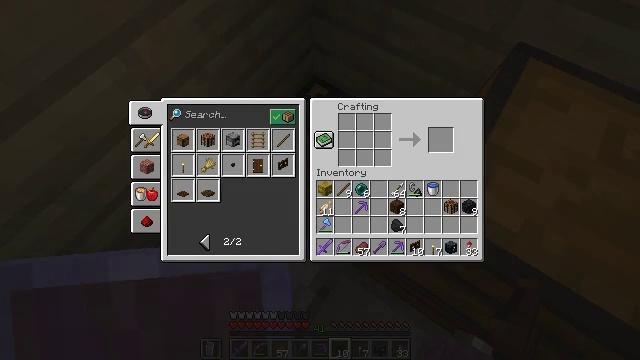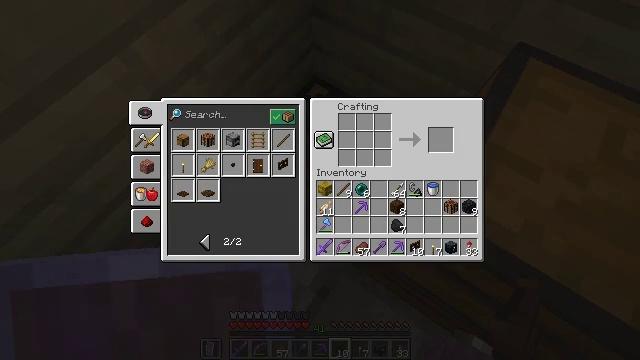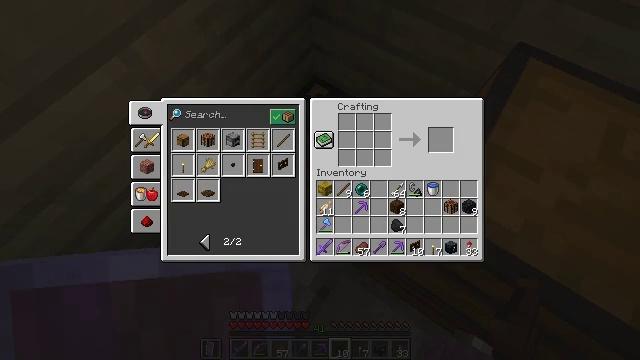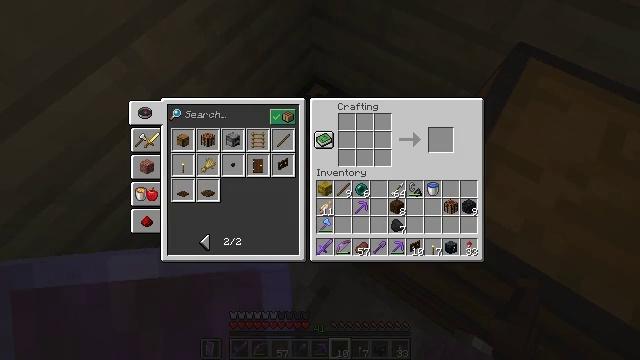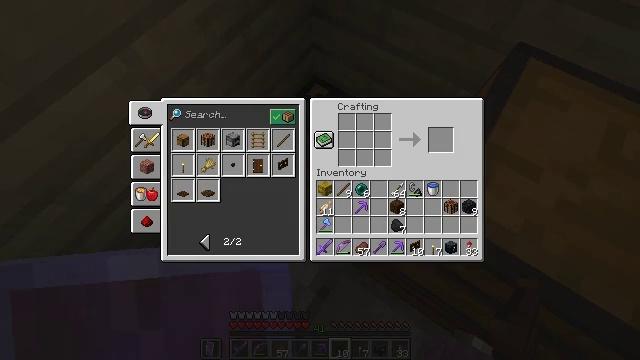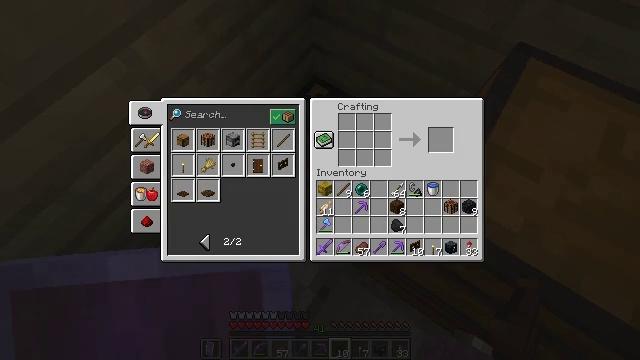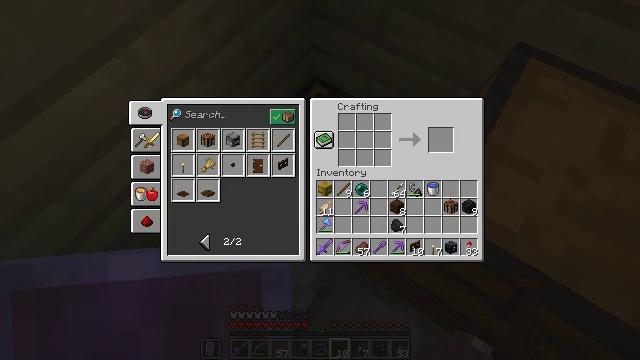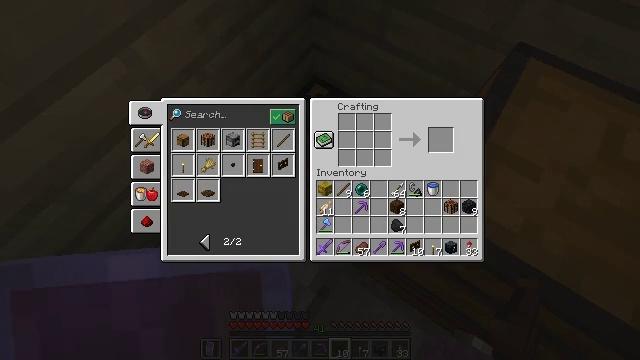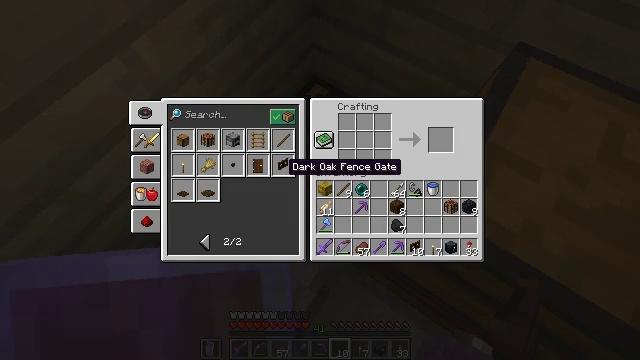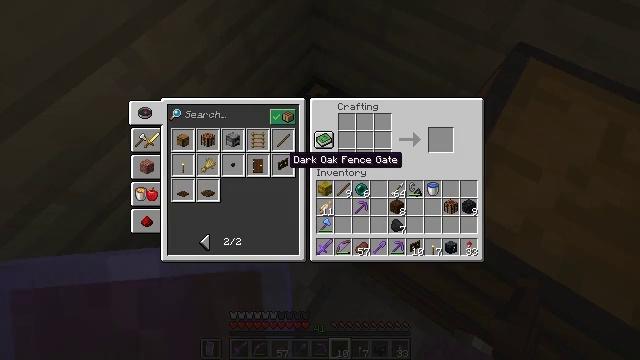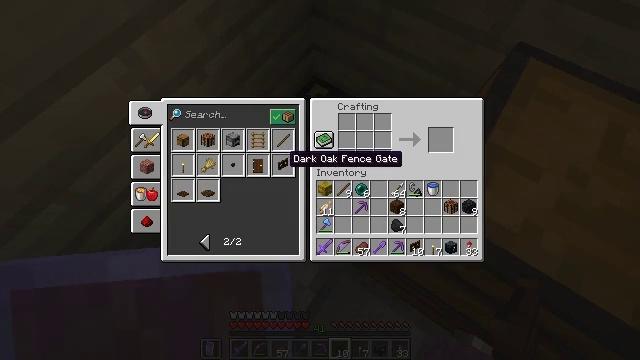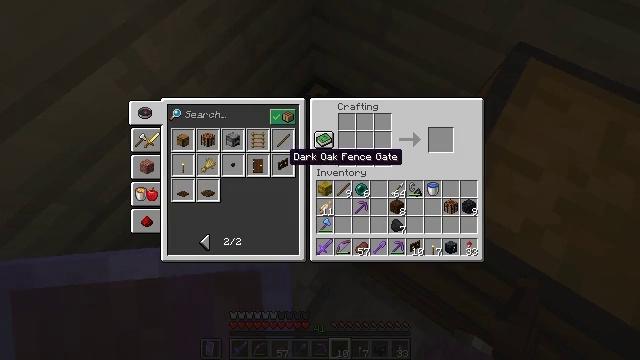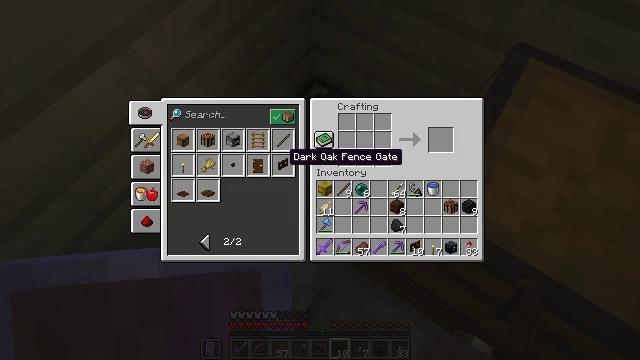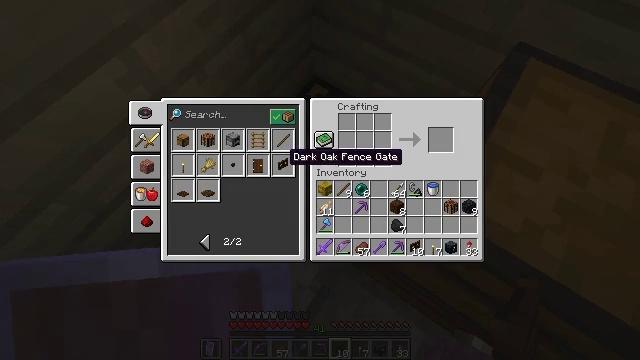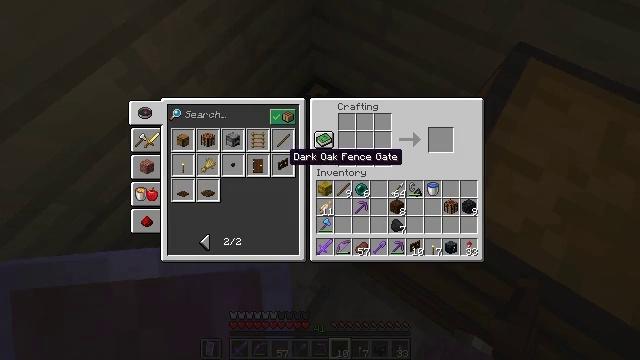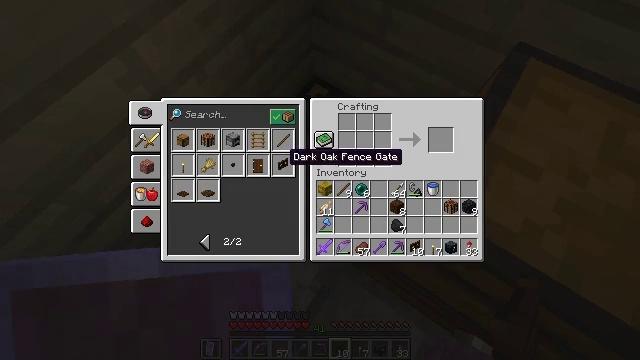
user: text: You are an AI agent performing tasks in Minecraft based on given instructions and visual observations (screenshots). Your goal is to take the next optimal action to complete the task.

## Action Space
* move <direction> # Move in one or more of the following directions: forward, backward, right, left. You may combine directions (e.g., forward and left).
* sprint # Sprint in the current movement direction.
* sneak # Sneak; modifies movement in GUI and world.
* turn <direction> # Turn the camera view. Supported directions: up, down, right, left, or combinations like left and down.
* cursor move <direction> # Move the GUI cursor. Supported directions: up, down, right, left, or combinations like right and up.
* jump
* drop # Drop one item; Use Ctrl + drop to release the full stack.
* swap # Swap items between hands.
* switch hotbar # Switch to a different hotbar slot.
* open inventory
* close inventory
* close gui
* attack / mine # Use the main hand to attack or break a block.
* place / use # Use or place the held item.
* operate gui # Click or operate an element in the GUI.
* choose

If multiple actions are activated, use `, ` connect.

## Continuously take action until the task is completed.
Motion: motion action
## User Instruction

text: Craft a dark oak fence gate in the crafting table.
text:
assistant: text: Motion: turn right and up
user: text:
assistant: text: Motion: turn up
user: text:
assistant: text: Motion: sneak
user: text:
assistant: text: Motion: sneak
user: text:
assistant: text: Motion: sneak
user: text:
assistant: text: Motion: sneak
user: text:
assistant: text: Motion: sneak
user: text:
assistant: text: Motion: sneak
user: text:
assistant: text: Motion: sneak, turn up
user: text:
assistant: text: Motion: sneak
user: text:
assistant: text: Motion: sneak
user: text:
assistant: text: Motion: sneak
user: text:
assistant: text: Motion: sneak, attack / mine
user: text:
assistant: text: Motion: sneak, attack / mine
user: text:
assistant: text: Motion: sneak, attack / mine
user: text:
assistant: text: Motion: sneak, attack / mine
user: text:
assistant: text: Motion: sneak, attack / mine
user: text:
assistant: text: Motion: sneak, attack / mine
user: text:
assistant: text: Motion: sneak, attack / mine
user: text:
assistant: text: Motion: sneak, turn right
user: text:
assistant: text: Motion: sneak, turn right
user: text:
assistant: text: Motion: sneak, turn right
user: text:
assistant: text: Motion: sneak, turn right
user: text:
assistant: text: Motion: sneak, turn right
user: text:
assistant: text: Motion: sneak, turn right
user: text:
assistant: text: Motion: sneak
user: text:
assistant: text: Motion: sneak
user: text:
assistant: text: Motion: sneak
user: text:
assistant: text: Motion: sneak
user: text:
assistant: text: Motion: sneak